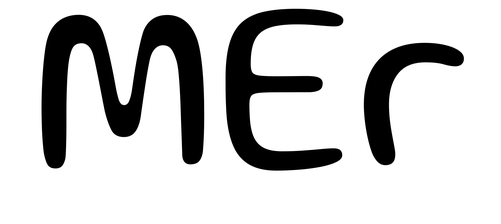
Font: Gluten_Light